Aerial crown-view tile of a tropical tree (Barro Colorado Island, Panama), acquired 20250616:
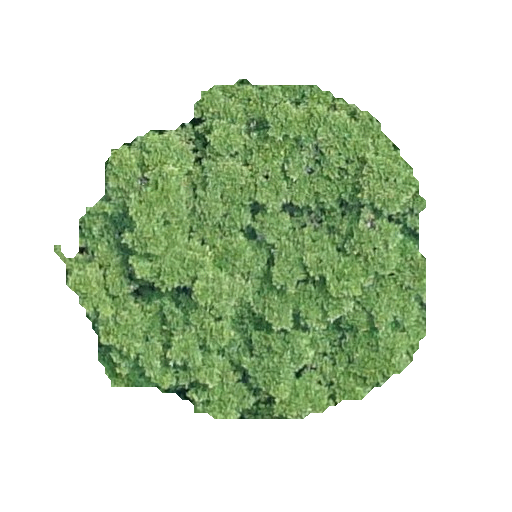
Species: Ficus insipida
GBIF accepted scientific name: Ficus insipida
Crown area: 136.228 m²